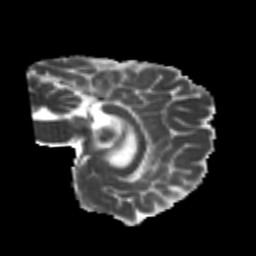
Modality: MD
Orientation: sagittal
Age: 20
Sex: female
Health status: healthy
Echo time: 0.074 s